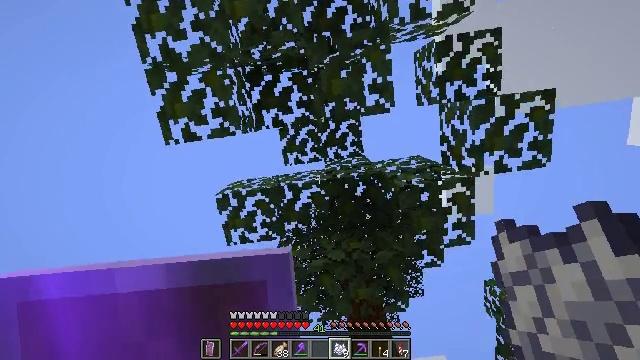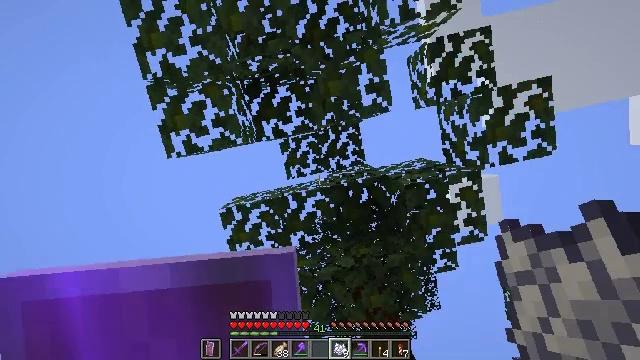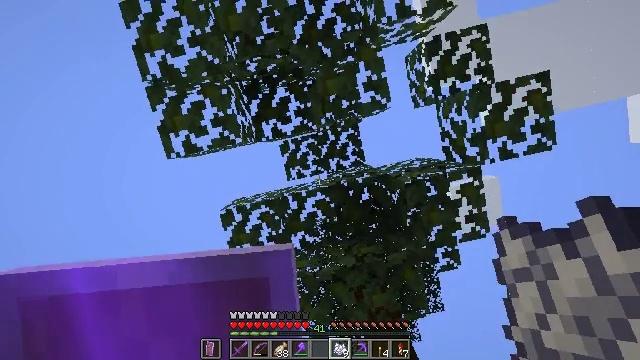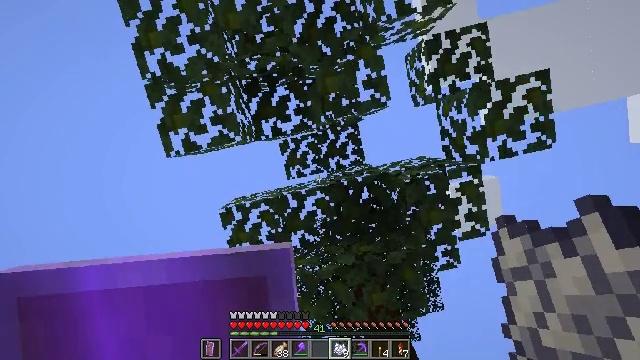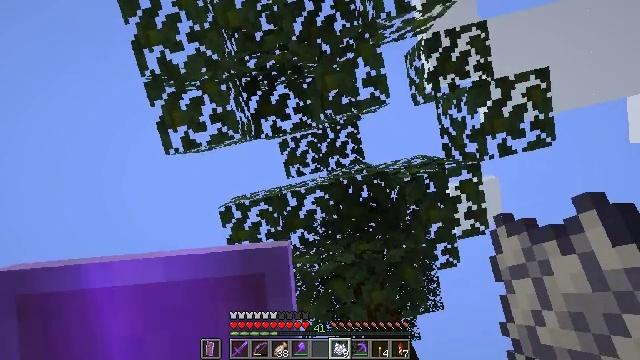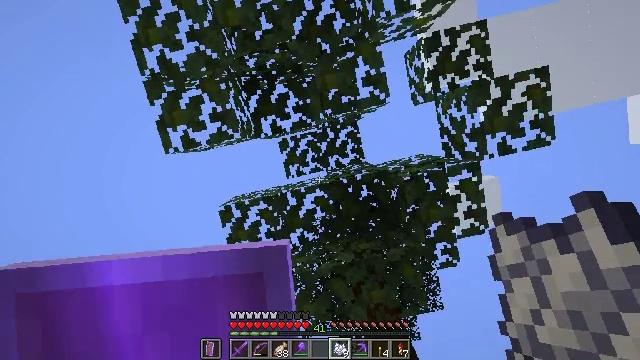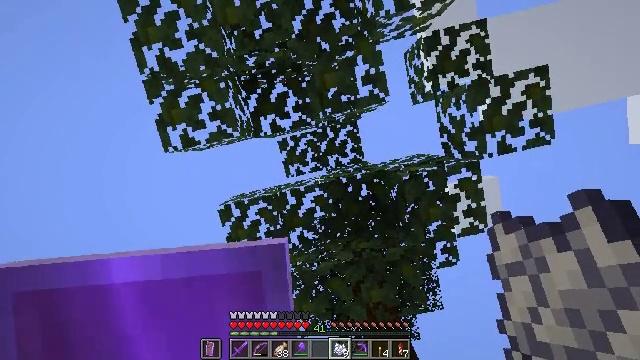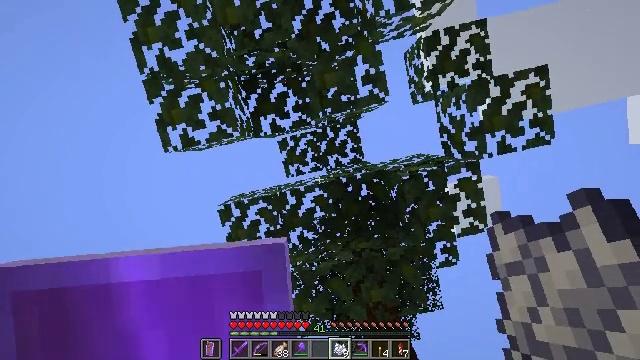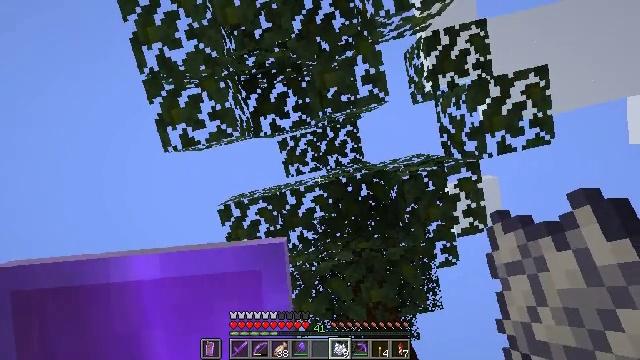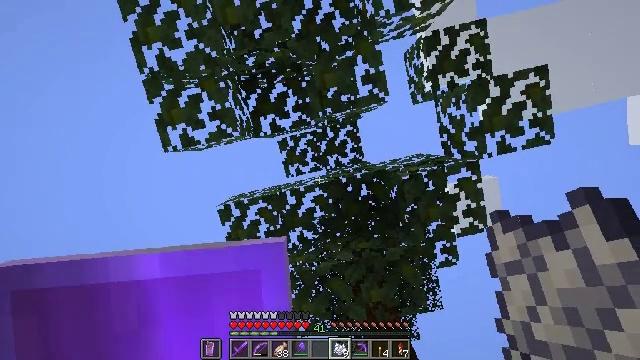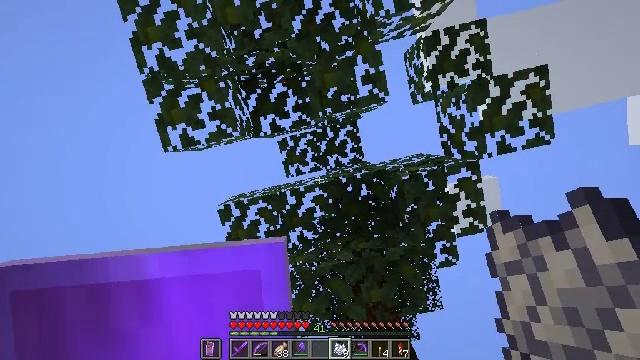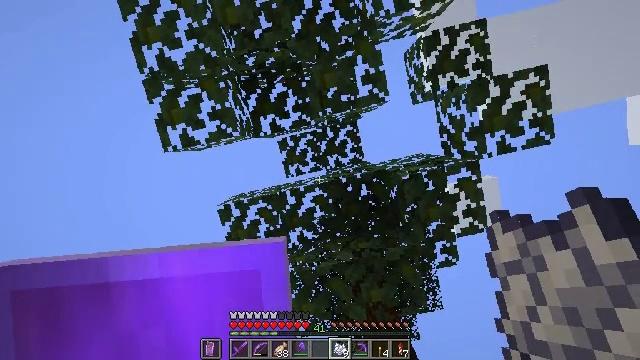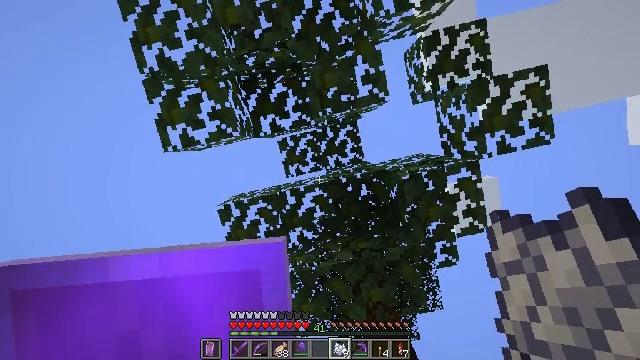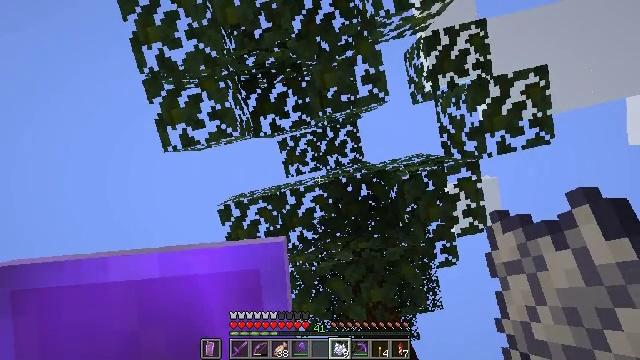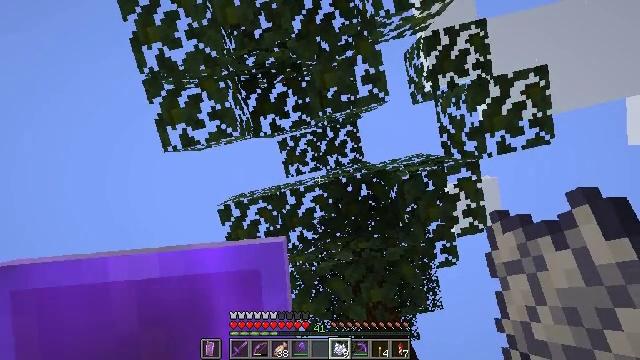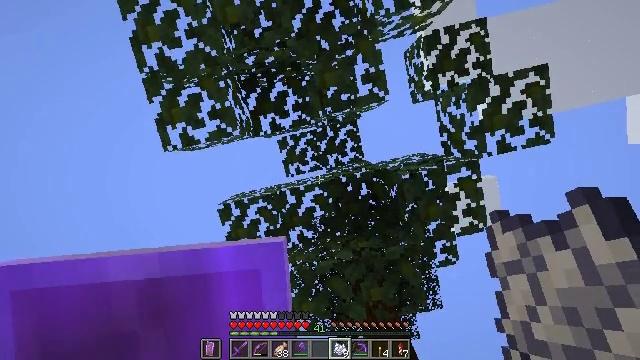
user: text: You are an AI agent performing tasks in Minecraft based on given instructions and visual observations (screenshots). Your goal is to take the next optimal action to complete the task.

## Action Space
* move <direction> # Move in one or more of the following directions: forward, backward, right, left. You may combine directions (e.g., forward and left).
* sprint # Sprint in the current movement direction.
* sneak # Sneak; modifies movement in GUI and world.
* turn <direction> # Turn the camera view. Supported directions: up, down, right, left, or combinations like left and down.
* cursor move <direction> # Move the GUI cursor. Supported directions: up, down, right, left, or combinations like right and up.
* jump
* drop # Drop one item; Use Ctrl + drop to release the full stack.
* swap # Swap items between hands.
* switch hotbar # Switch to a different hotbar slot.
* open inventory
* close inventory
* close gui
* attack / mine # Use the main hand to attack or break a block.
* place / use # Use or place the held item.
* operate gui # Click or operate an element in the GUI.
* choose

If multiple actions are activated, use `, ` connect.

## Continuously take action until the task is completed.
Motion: motion action
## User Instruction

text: Gather jungle leaves from the tree.
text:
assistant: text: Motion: turn left and up, attack / mine
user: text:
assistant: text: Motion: attack / mine
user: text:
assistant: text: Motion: attack / mine
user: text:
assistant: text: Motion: attack / mine
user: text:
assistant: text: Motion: attack / mine
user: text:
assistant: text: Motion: attack / mine
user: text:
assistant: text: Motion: attack / mine
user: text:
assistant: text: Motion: attack / mine
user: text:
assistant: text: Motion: attack / mine
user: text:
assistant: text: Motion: attack / mine
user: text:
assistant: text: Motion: attack / mine
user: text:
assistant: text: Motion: attack / mine
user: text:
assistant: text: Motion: attack / mine
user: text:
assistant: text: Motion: attack / mine
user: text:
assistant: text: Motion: attack / mine
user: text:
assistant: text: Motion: move forward, attack / mine
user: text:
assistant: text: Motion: move forward, attack / mine
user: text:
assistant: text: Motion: move forward, attack / mine
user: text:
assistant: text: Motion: move forward, attack / mine
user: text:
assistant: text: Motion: attack / mine
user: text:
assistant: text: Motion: attack / mine
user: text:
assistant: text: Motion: attack / mine
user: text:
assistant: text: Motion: attack / mine
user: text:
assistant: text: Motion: attack / mine
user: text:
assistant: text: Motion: attack / mine
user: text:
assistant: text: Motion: attack / mine
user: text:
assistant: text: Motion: turn right and up, attack / mine
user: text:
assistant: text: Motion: attack / mine